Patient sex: M
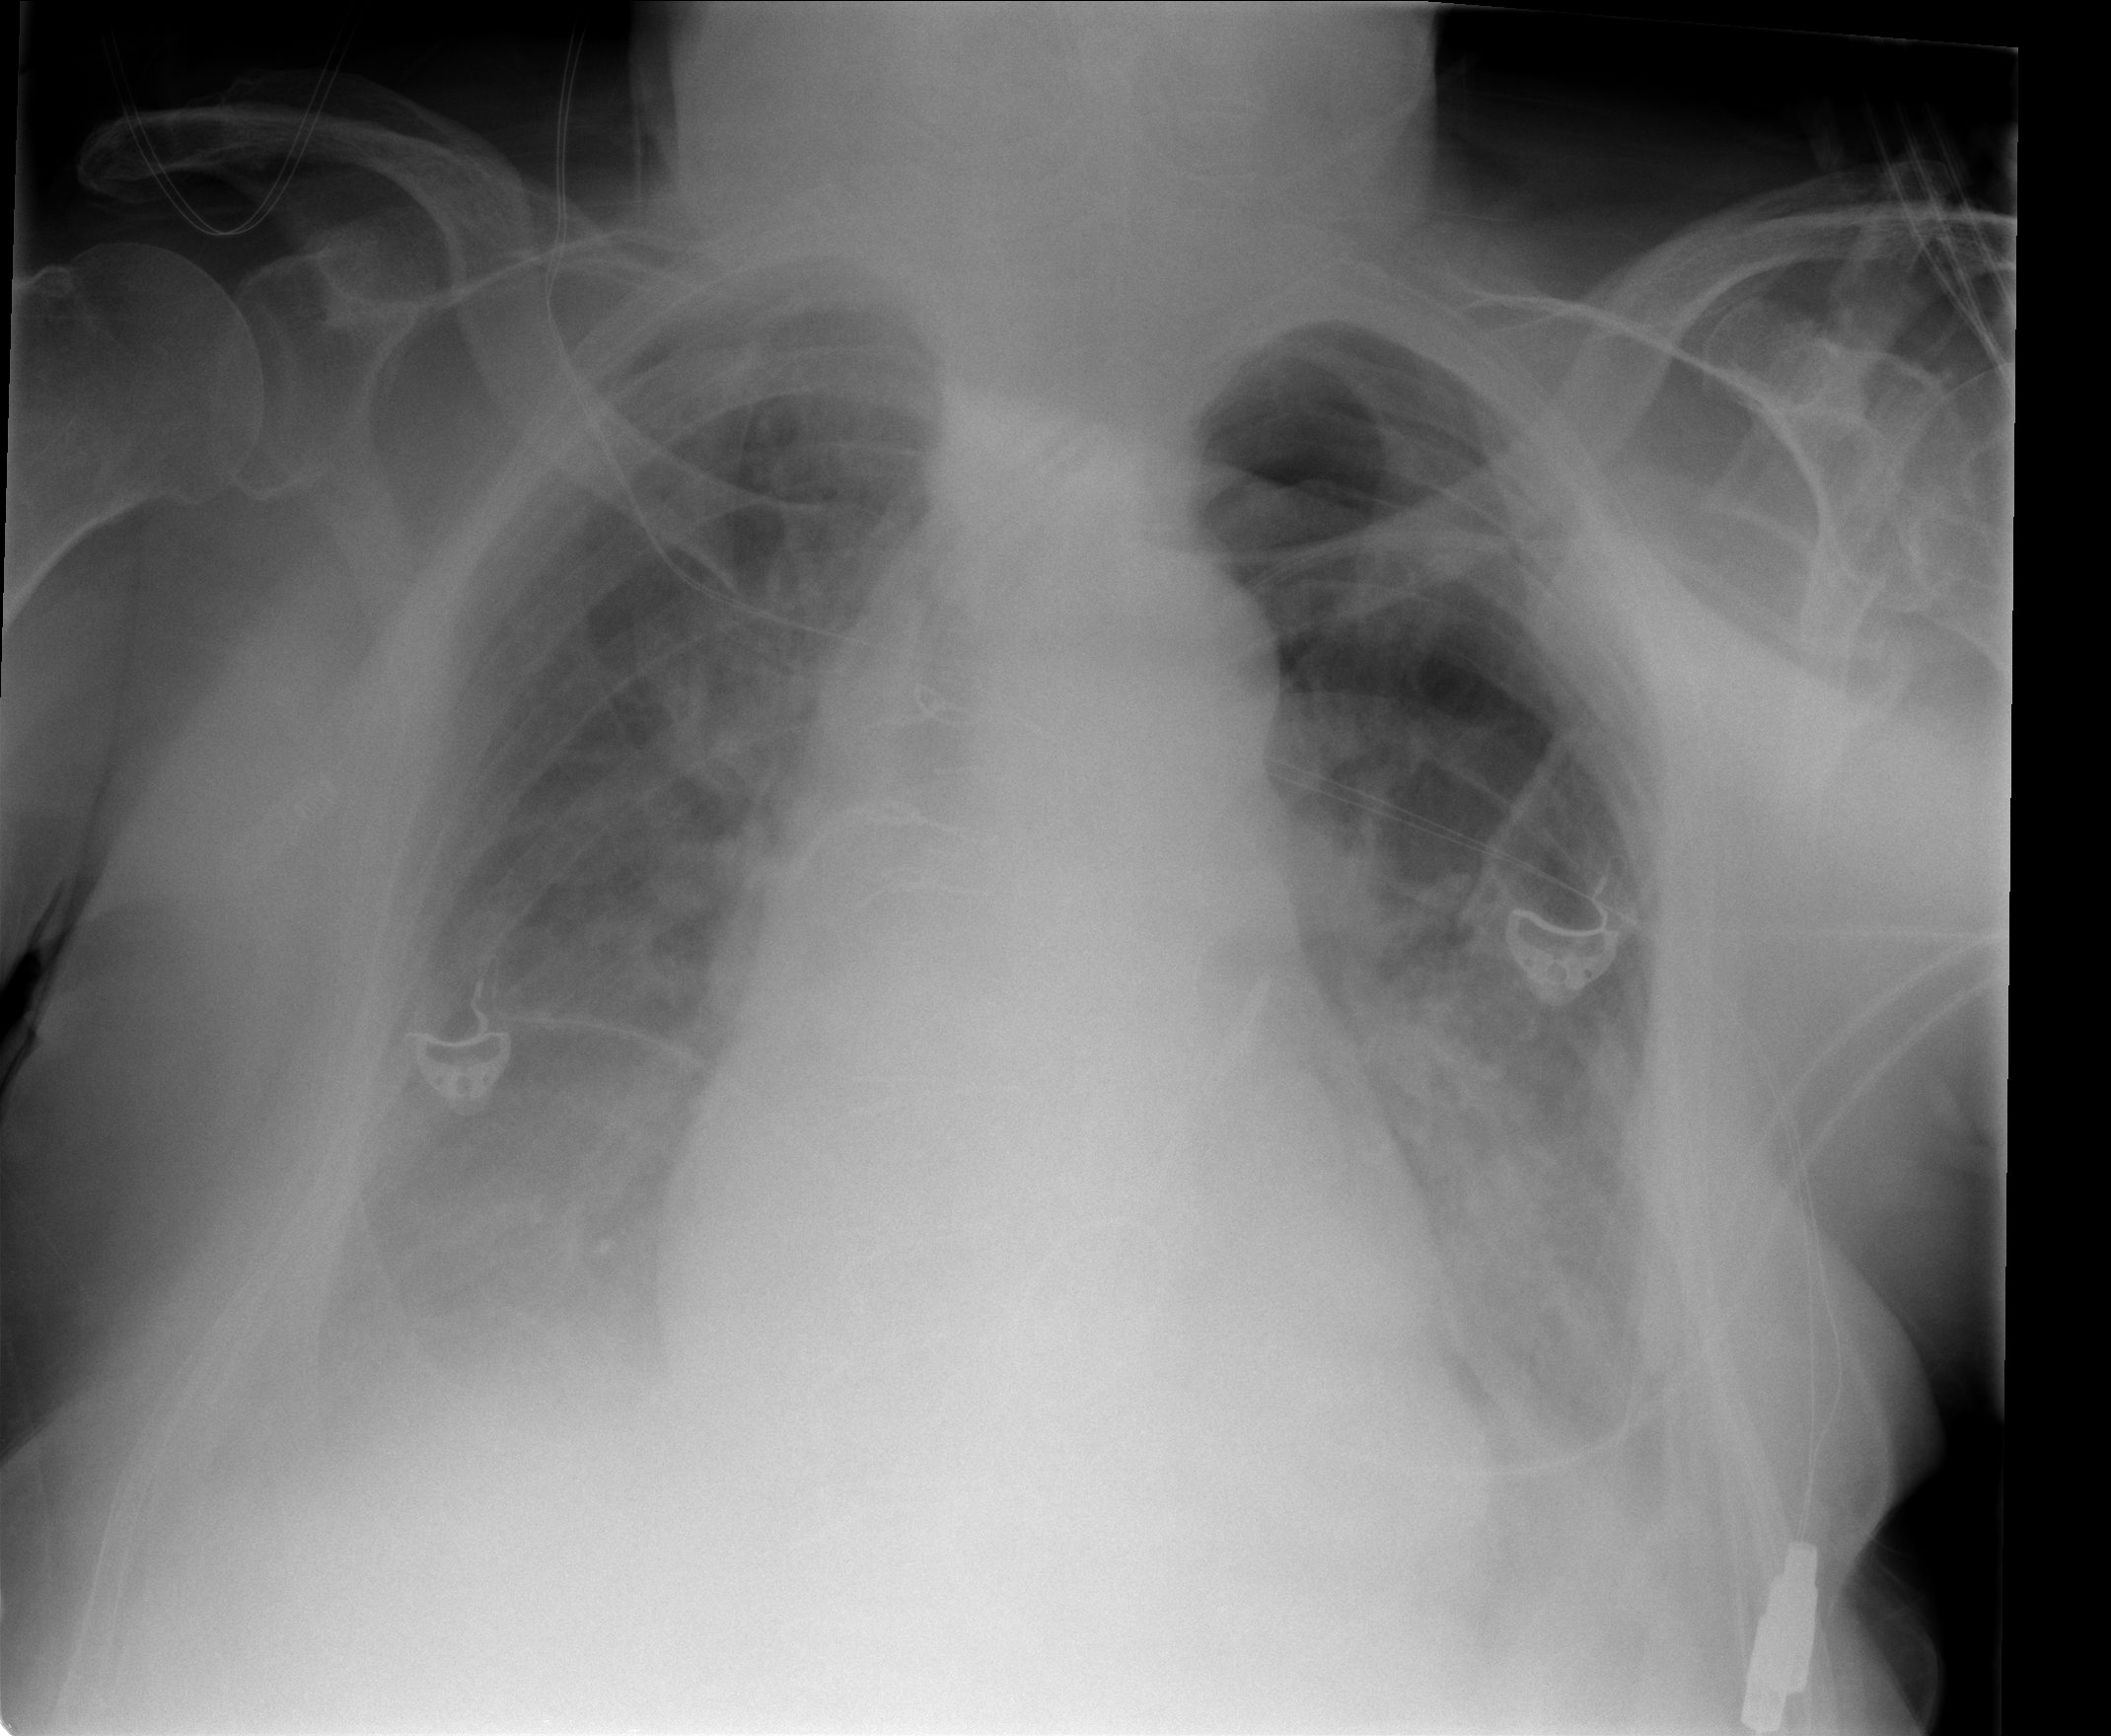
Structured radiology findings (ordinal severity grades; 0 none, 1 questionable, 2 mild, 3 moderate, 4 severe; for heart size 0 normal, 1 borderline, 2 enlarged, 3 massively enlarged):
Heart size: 2
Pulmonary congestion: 2
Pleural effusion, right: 2
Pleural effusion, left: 2
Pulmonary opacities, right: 0
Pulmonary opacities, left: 0
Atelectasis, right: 2
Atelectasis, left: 2